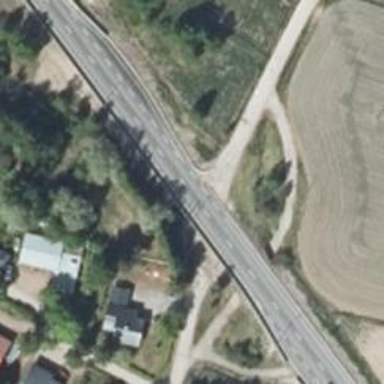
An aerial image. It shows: Asphalt road designated as trunk highway.